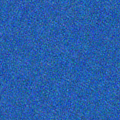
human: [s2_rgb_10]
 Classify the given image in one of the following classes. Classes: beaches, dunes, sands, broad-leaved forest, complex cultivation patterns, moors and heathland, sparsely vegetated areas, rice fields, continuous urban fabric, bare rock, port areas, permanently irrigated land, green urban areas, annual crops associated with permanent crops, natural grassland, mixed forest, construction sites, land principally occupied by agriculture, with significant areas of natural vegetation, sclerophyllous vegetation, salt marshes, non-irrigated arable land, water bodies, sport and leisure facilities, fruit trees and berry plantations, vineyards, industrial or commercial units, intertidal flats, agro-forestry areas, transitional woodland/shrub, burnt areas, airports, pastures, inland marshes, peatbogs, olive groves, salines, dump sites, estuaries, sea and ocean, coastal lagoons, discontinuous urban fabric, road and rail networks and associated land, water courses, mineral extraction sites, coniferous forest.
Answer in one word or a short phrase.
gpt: sea and ocean